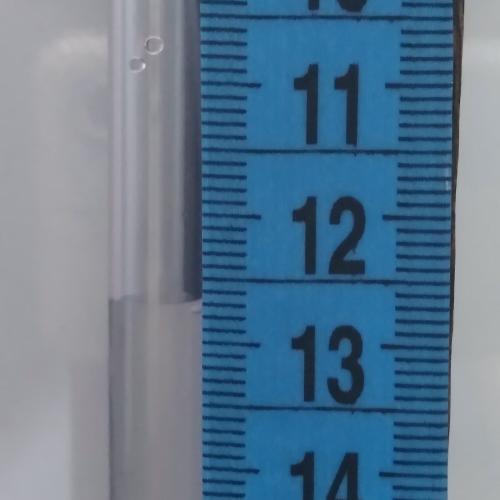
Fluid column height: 12.7 cm